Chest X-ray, AP view. Patient: 16 years old, sex M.
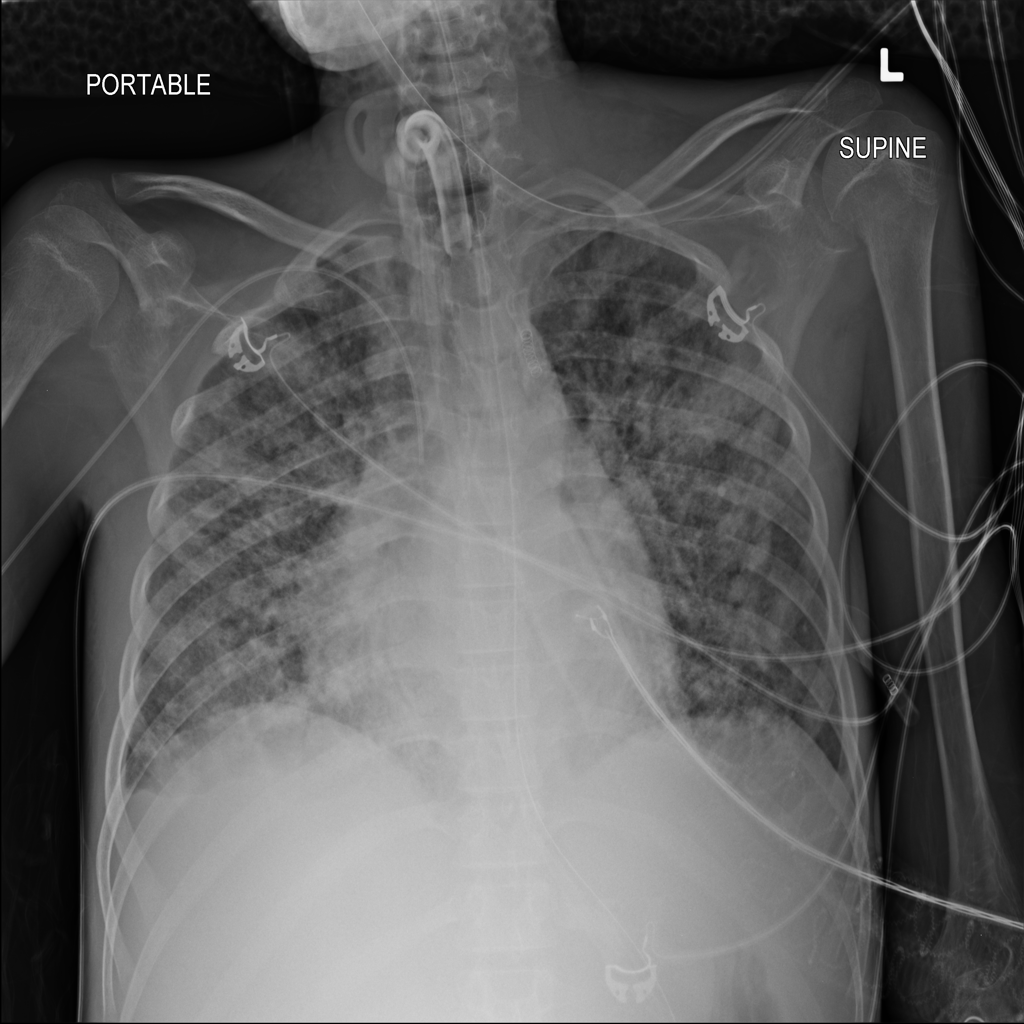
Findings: Effusion, Infiltration, Nodule